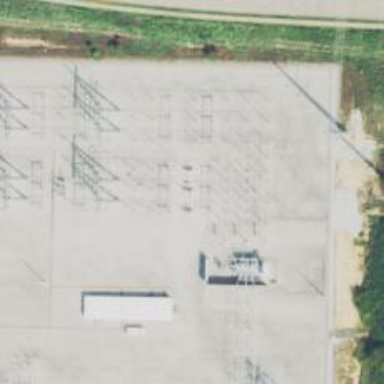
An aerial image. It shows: Switch used for power control.